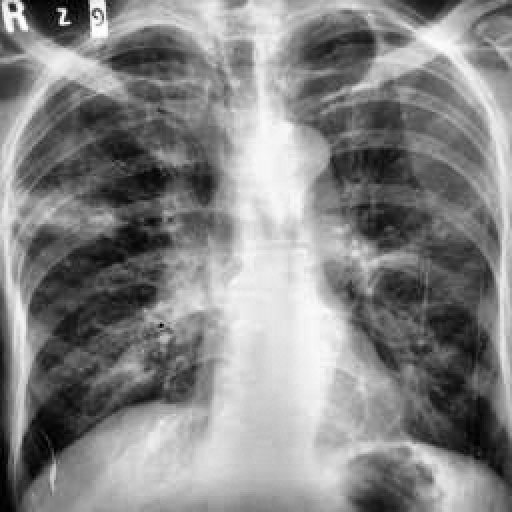
Finding: TUBERCULOSIS